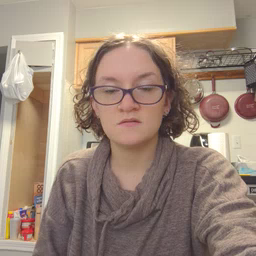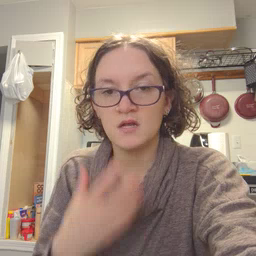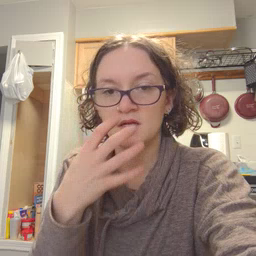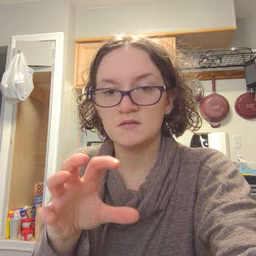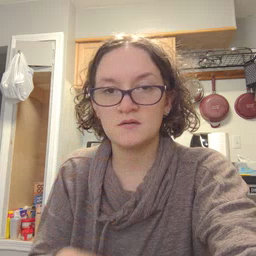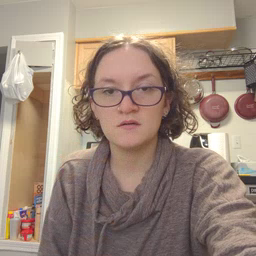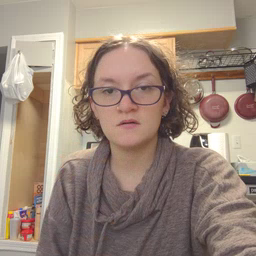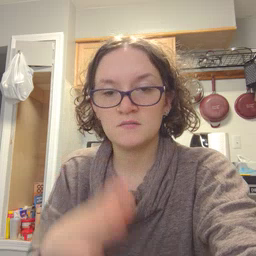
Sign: hot